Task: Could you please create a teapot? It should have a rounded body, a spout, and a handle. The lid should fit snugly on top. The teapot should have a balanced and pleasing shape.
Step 119:
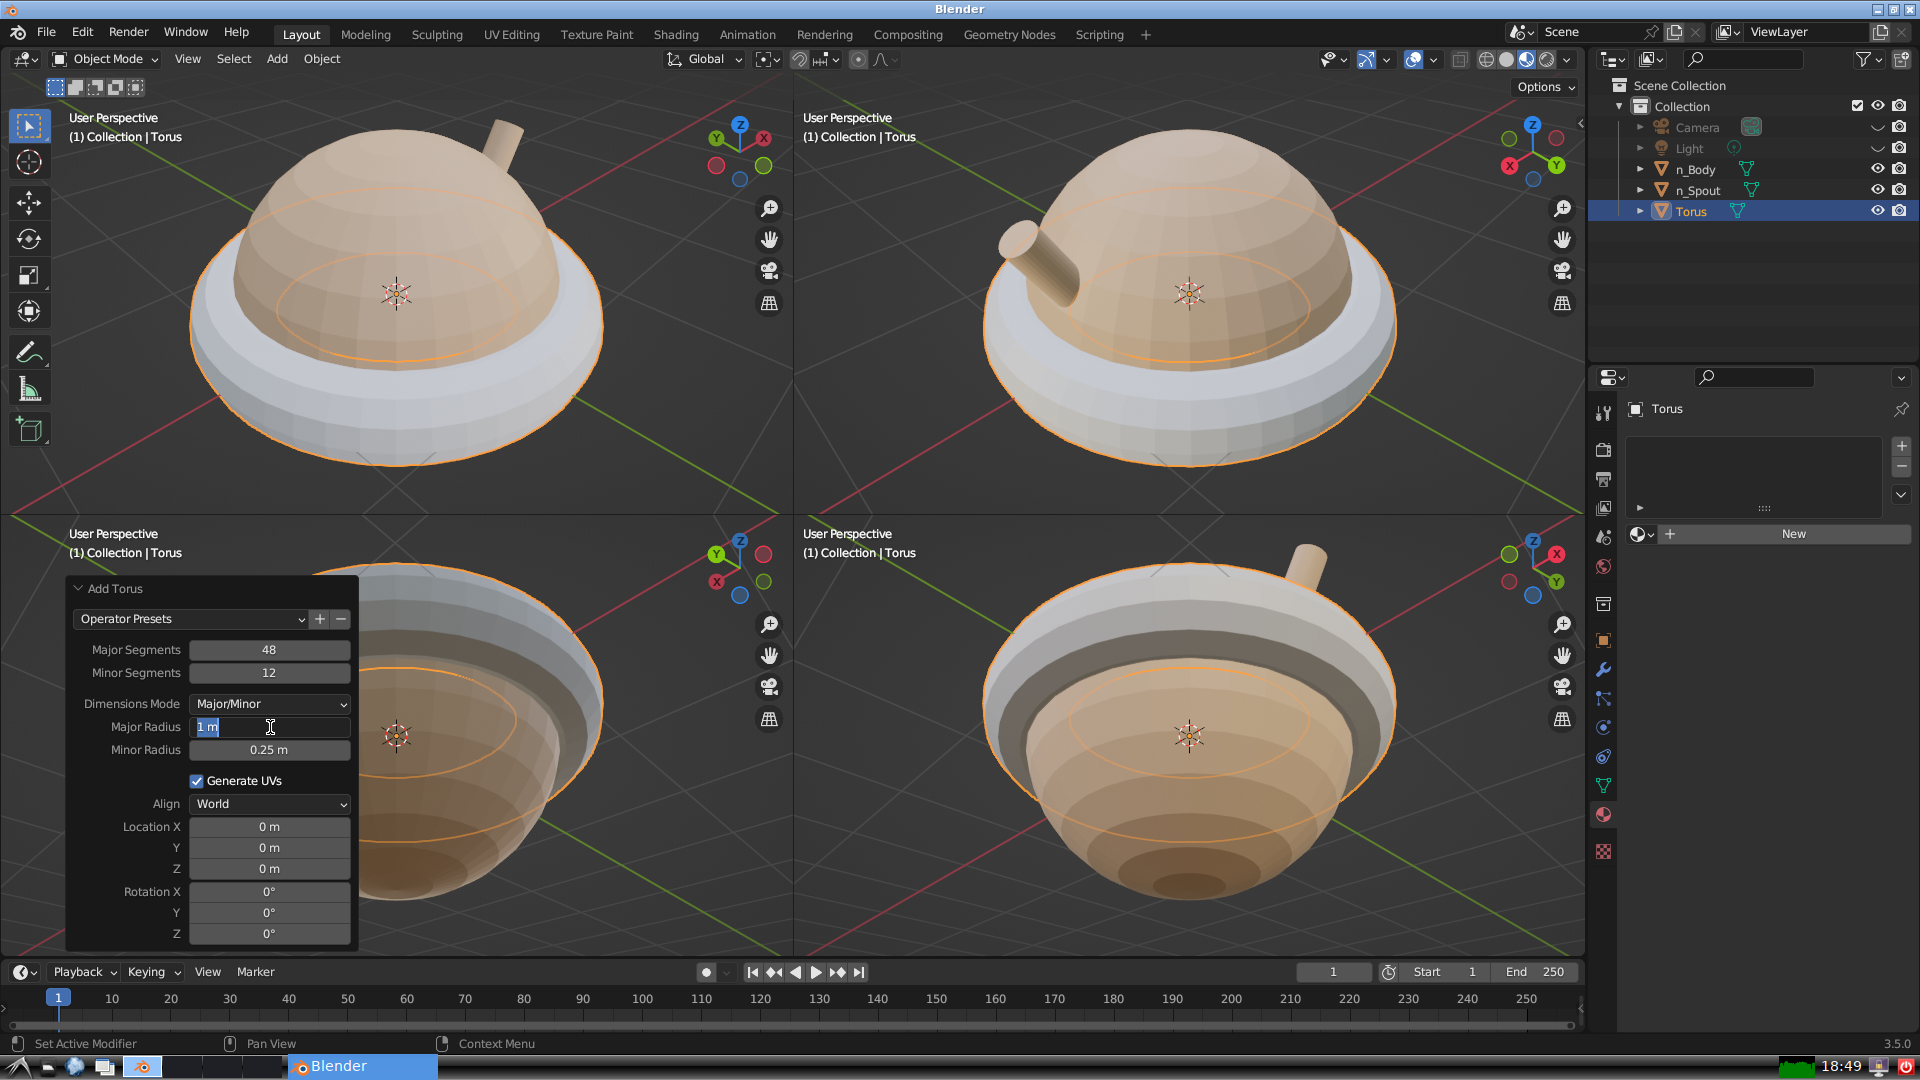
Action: input_text: 0.6